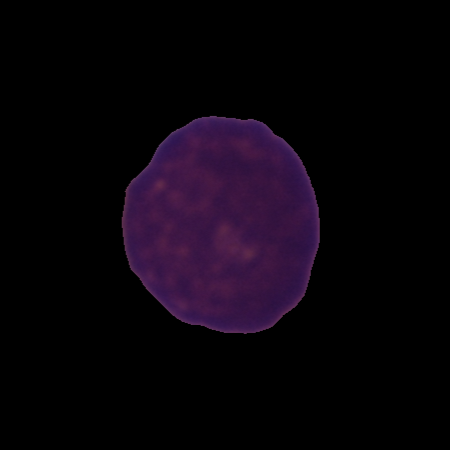
Label: cancer